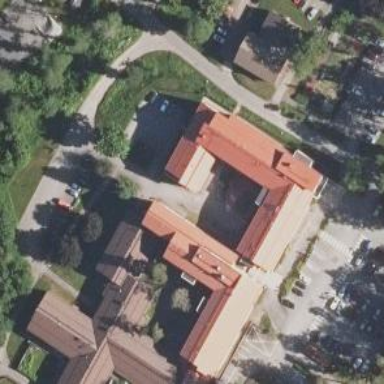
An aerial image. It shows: Healthcare clinic.